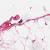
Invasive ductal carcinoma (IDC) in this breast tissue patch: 0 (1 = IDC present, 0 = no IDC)